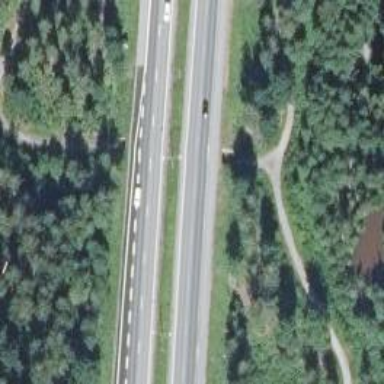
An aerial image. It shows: Nordic track road.